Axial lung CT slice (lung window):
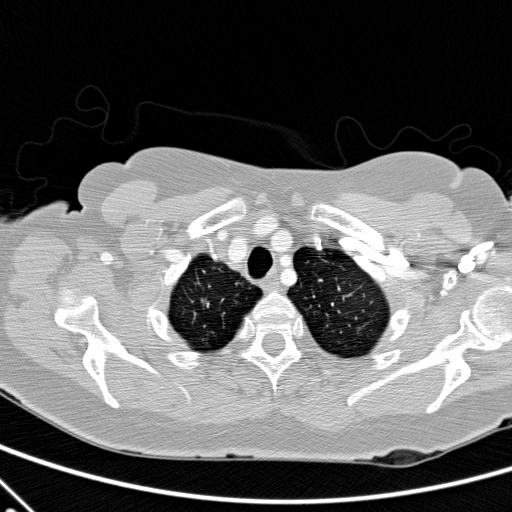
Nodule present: yes
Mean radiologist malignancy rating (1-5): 4